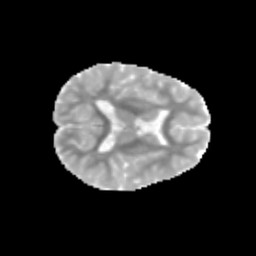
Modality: MD
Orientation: axial
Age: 9
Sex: female
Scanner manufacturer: siemens
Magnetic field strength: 3 T
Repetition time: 3.8 s
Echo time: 0.07 s